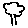
Label: tree